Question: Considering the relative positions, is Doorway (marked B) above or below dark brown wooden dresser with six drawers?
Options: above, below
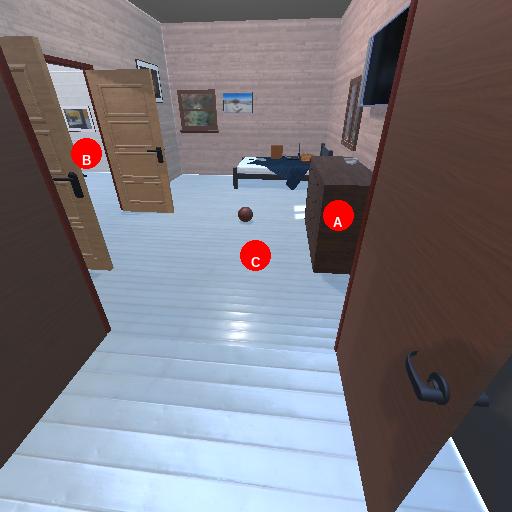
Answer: above